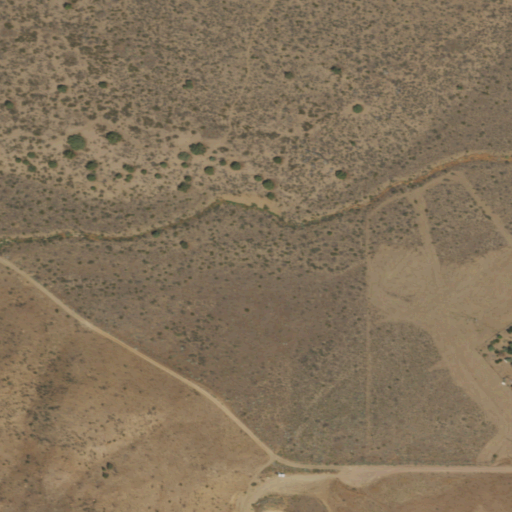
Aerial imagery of valley in Nevada named Axe Handle Canyon containing shrub and grassland